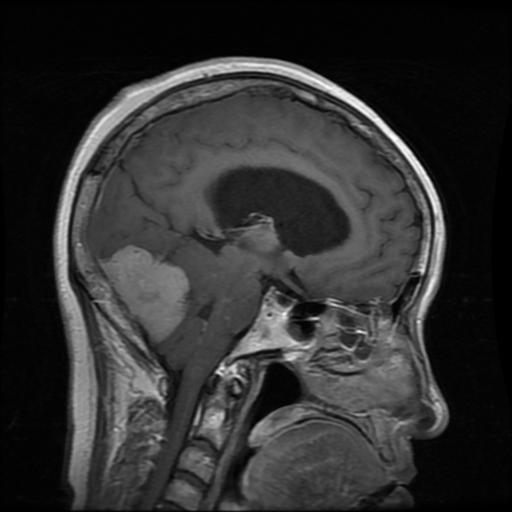
Label: meningioma